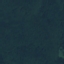
Label: Forest